Question: Trying to insert data into my table on my database with Django. This is my model for the Table I'm trying to insert into:
'''
class RunableFilters(models.Model):
equipment_id = models.BigIntegerField(null=True, blank=True)
filter_file_name = models.CharField(max_length=255, blank=True)
last_updated = models.CharField(max_length=255, blank=True)
class Meta:
db_table = 'runable_filters'
'''
error I get:
'''
>>> from books.models import RunableFilters
>>> p1 = RunableFilters(equipment_id = '123456778', filter_file_name = "test_file_name", last_updated = "2013-16-8")
>>> p1.save()
Traceback (most recent call last):
File "<console>", line 1, in <module>
File "C:\Python27\lib\site-packages\django\db\models\base.py", line 546, in save
force_update=force_update, update_fields=update_fields)
File "C:\Python27\lib\site-packages\django\db\models\base.py", line 650, in save_base
result = manager._insert([self], fields=fields, return_id=update_pk, using=using, raw=raw)
File "C:\Python27\lib\site-packages\django\db\models\manager.py", line 215, in _insert
return insert_query(self.model, objs, fields, **kwargs)
File "C:\Python27\lib\site-packages\django\db\models\query.py", line 1675, in insert_query
return query.get_compiler(using=using).execute_sql(return_id)
File "C:\Python27\lib\site-packages\django\db\models\sql\compiler.py", line 937, in execute_sql
cursor.execute(sql, params)
File "C:\Python27\lib\site-packages\django\db\backends\util.py", line 41, in execute
return self.cursor.execute(sql, params)
File "C:\Python27\lib\site-packages\django\db\backends\oracle\base.py", line 717, in execute
six.reraise(utils.DatabaseError, utils.DatabaseError(*tuple(e.args)), sys.exc_info()[2])
File "C:\Python27\lib\site-packages\django\db\backends\oracle\base.py", line 710, in execute
return self.cursor.execute(query, self._param_generator(params))
DatabaseError: ORA-00904: "RUNABLE_FILTERS"."ID": invalid identifier
'''
Thats the table in my DB

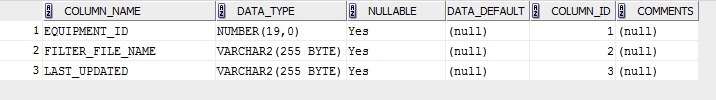
Answer: That is the problem, django expects a PK field named 'id'
You can solve it easily, learn about integrate legacy databases: <URL> .
For your code, locate primary key and inform django for it. Le'ts supose 'equipment_id' can act as pk:
'''
class RunableFilters(models.Model):
equipment_id = models.BigIntegerField( primary_key=True) #<-- here
filter_file_name = models.CharField(max_length=255, ...
'''
If you have a composite pk, then, read this post: <URL>